Current action and preconditions to check: trajectory_clear

Your task: For each precondition in the list above, predict whether it will hold at this action.

Consider the current scene as observed from the mobile robot's camera, and analyze the predicted future states of all dynamic agents (e.g., people, animals, vehicles, or any moving entities) within the NEXT SECOND.

IMPORTANT: Only answer "very likely" if you are absolutely certain—based on strong, clear evidence—that a dynamic agent will violate the precondition in the predicted future state. Do NOT answer "very likely" for unlikely, ambiguous, or low-probability risks.

Ask yourself for each precondition: Is there a high probability, with clear and convincing evidence, that the predicted future states of any dynamic agent will interfere with the predicted future state of the currently executing action within the NEXT SECOND, causing that precondition to fail?

Assess the risk level based on these predictions. Use "likely" or "very likely" if motions create a clear risk of interference.

Use "neutral" or "improbable" if agents are nearby but their predicted paths are clearly diverging or non-conflicting.

Failure Risk Categories: "very improbable", "improbable", "neutral", "likely", "very likely"

Answer Format: Output ONLY the probability_of_failure value from these categories: "very improbable", "improbable", "neutral", "likely", "very likely"

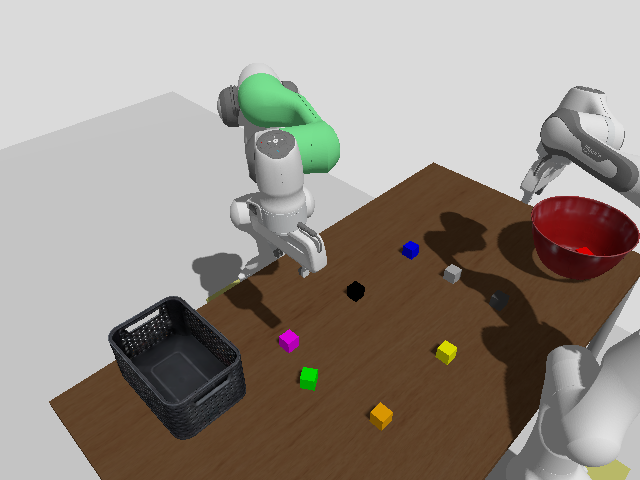

Answer: very improbable